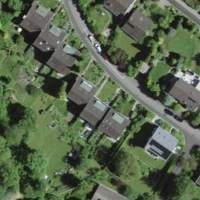
EUNIS habitat code: 55
Species observed at this site:
Heracleum sphondylium